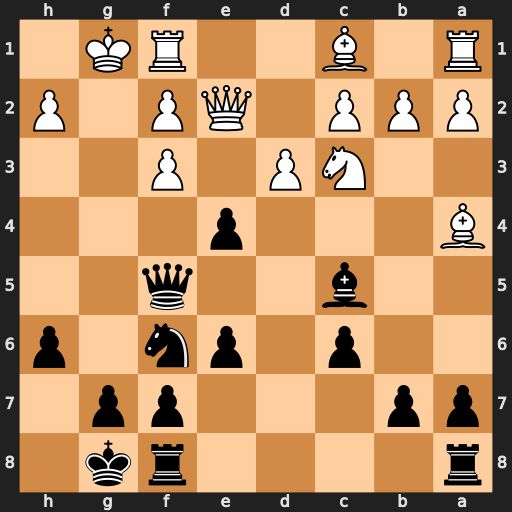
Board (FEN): r4rk1/pp3pp1/2p1pn1p/2b2q2/B3p3/2NP1P2/PPP1QP1P/R1B2RK1
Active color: b
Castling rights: -
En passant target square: -
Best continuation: exf3 Qxf3 Qxf3